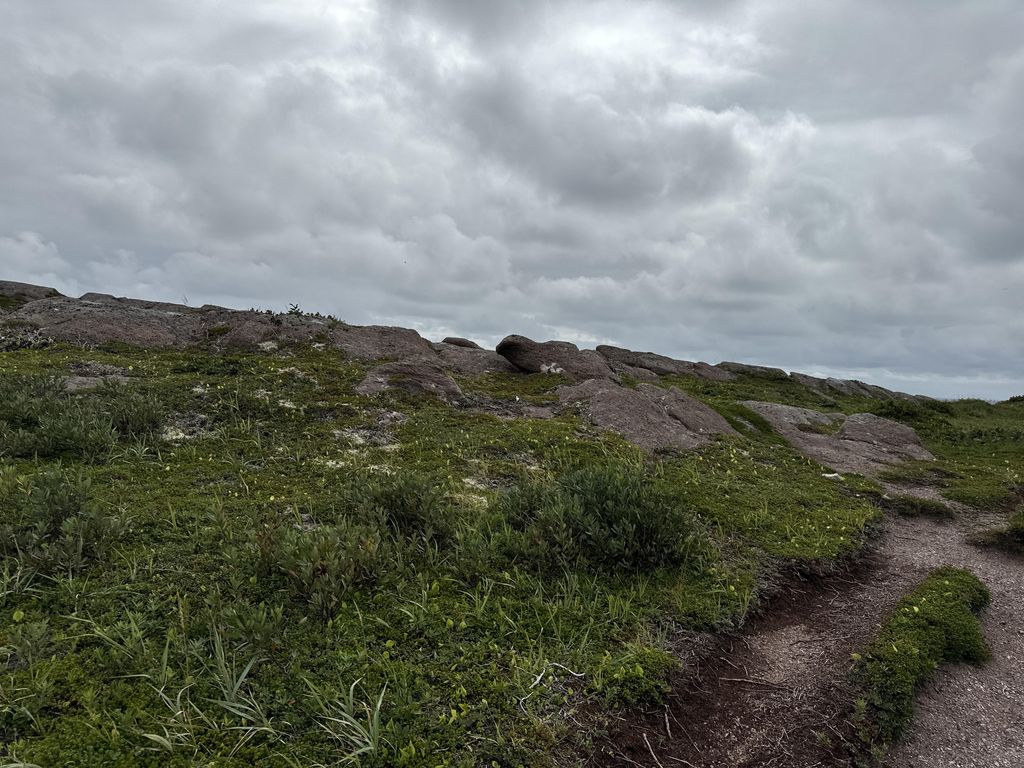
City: st_johns